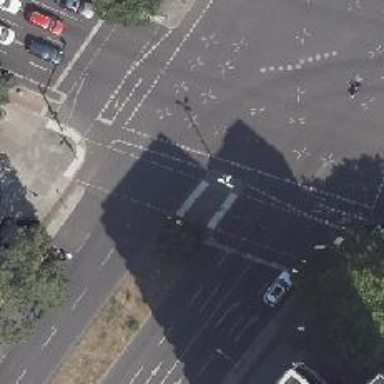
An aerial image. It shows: Footway that serves as traffic island.